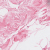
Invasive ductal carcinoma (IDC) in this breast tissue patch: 0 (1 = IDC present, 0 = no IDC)